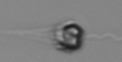
Label: Apedinella